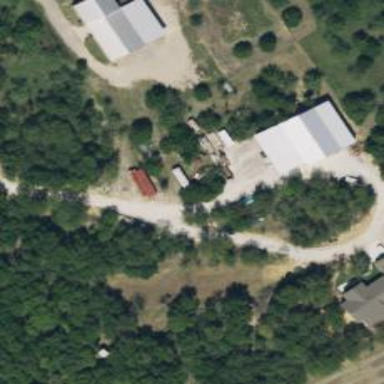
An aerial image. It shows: Driveway leading to service road.